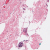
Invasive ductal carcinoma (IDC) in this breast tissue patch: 0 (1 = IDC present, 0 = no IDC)